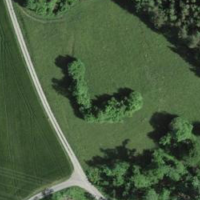
EUNIS habitat code: 25
Species observed at this site:
Cardamine pratensis